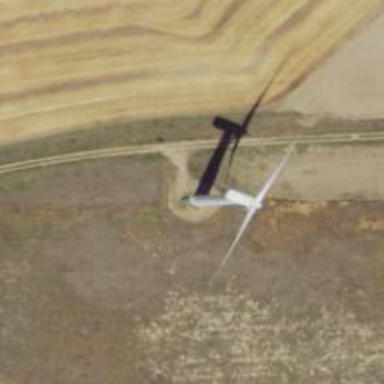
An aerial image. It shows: Wind generator using wind turbines of horizontal axis.